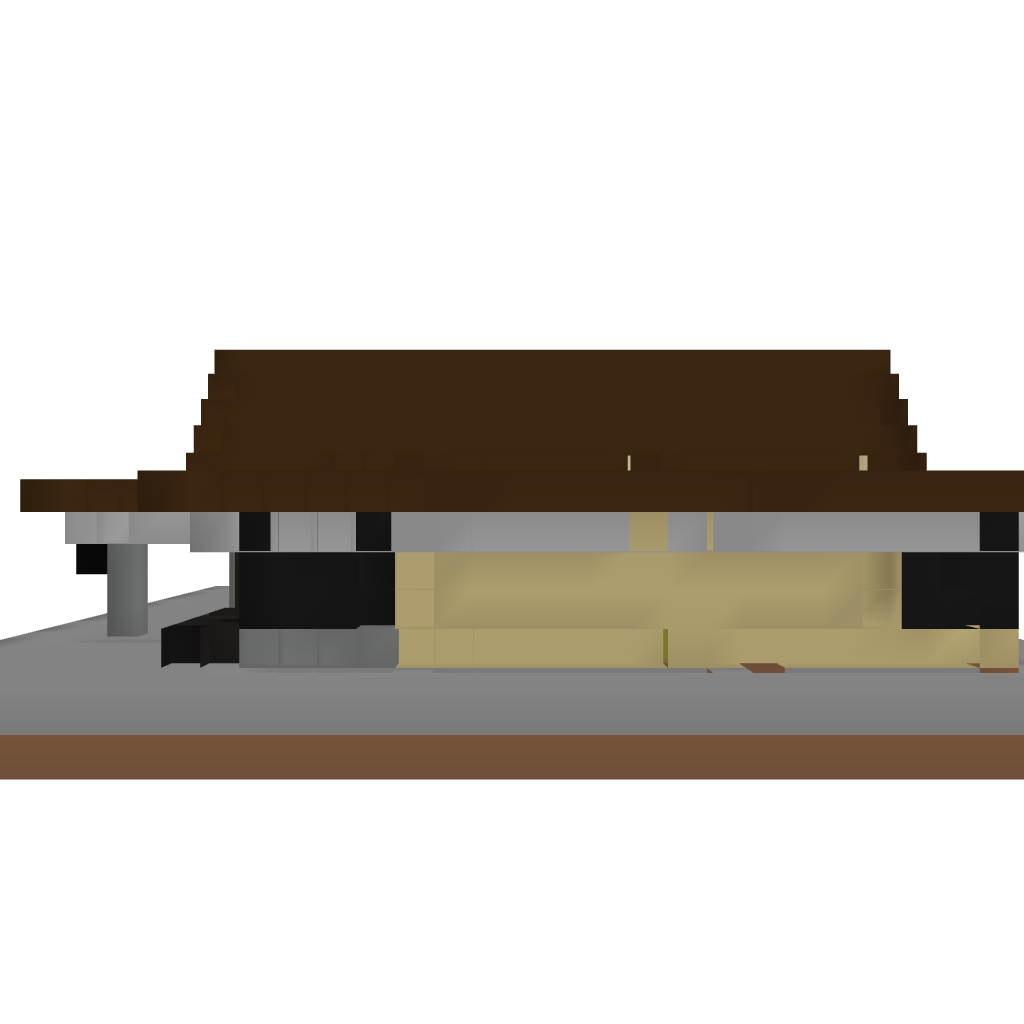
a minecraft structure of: Modern House 001 V2